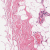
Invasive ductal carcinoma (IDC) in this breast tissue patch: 0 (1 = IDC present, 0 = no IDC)